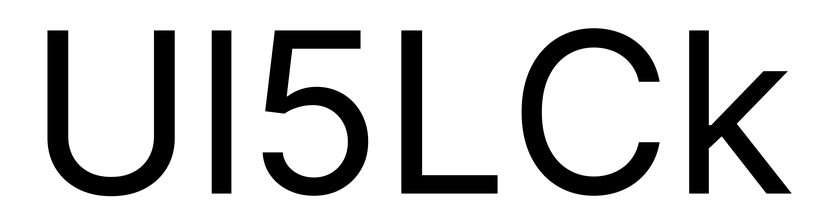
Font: Inter_Regular